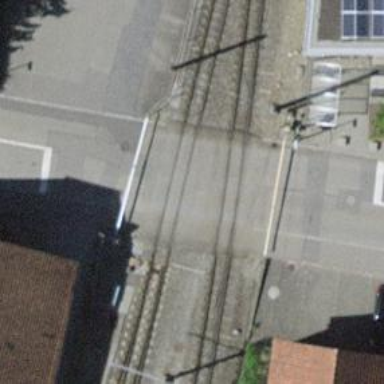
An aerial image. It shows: Level crossing along the railway.